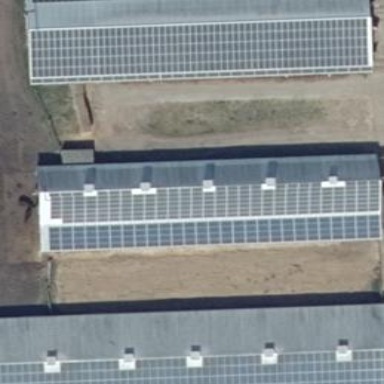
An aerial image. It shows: Gabled gray roof on farm auxiliary building. The roof is oriented along the structure.